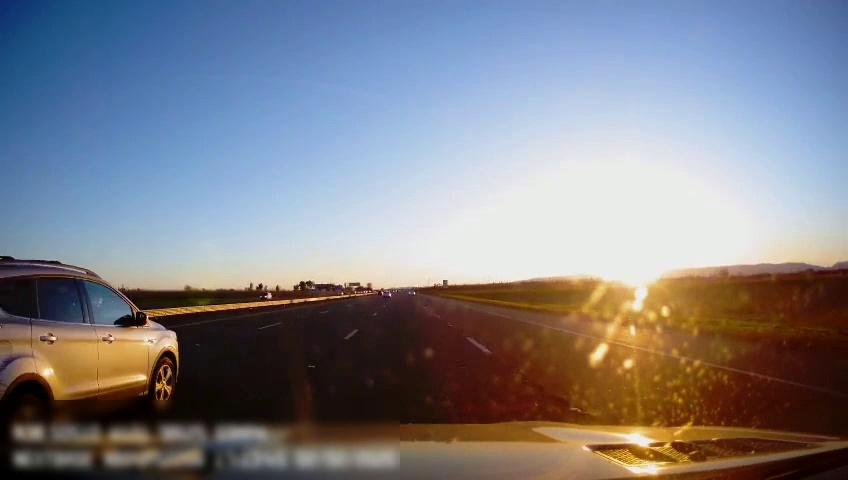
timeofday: Day
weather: Sunny
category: Drivable Space
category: Vehicles | SUV
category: Vehicles | SUV
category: Lanes | Alternate Lane
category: Lanes | Alternate Lane
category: Lanes | Current Lane
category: Lanes | Current Lane
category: Lanes | Alternate Lane